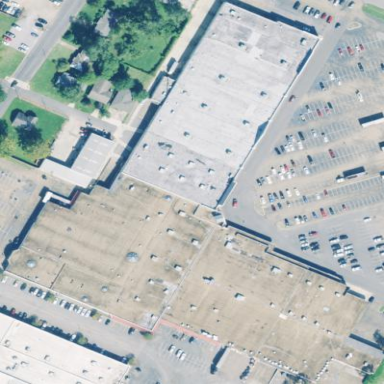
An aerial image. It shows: Retail building.